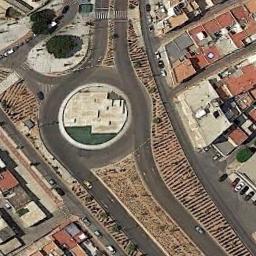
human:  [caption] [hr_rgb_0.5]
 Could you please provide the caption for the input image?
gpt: Many buildings of different shapes are beside the roundabout .

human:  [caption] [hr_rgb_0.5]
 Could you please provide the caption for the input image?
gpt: There are several moving vehicles on the road at the roundabout, Many buildings and some trees and a few lawns around the roundabout .

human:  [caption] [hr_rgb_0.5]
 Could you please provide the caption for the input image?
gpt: The roundabout is next to buildings .

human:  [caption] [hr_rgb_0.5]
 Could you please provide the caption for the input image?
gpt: The roundabout with three exits and entrances is in the residential area .

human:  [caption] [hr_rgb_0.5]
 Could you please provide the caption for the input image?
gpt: There are some buildings around the roundabout .